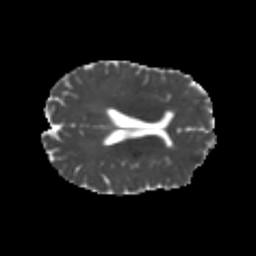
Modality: MD
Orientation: axial
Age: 22
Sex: female
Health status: healthy
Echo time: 0.074 s